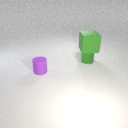
small green metal cylinder behind small purple rubber cylinder